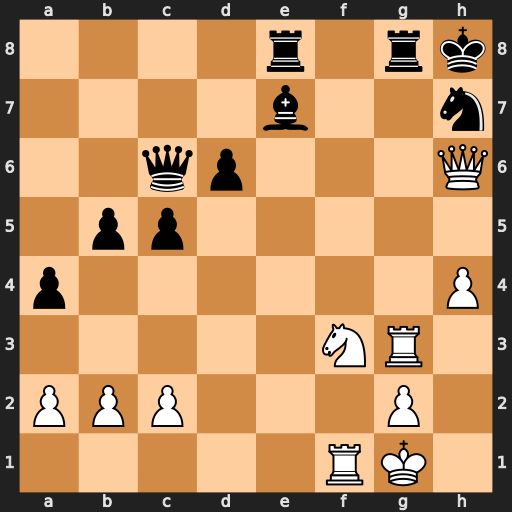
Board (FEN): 4r1rk/4b2n/2qp3Q/1pp5/p6P/5NR1/PPP3P1/5RK1
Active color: w
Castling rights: -
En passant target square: -
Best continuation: Ne5 Rxg3 Nxc6